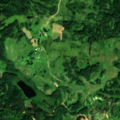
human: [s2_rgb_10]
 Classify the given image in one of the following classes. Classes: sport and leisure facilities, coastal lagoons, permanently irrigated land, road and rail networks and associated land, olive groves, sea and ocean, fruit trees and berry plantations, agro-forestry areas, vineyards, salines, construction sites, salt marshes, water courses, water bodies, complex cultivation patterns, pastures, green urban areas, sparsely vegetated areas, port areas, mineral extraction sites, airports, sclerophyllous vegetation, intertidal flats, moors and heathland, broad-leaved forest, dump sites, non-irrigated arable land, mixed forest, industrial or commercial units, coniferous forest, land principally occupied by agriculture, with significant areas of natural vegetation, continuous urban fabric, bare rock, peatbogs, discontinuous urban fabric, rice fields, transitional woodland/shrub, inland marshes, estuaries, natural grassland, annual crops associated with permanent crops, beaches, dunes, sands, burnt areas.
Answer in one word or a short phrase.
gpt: complex cultivation patterns, land principally occupied by agriculture, with significant areas of natural vegetation, mixed forest, transitional woodland/shrub, water bodies